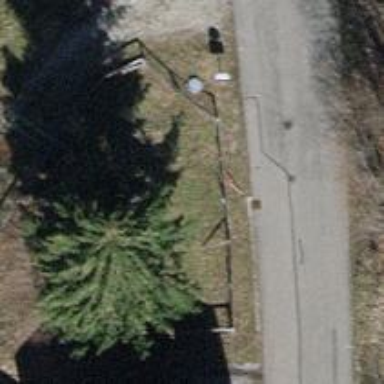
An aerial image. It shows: Power pole.